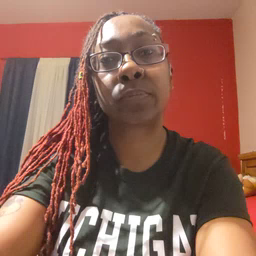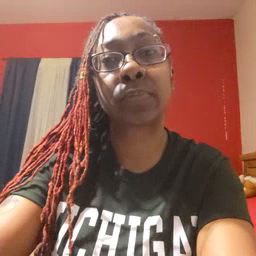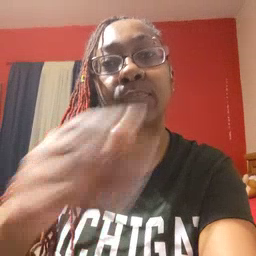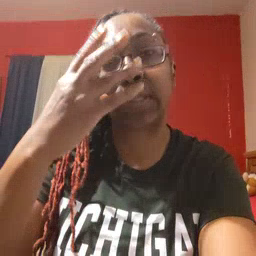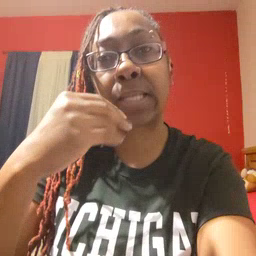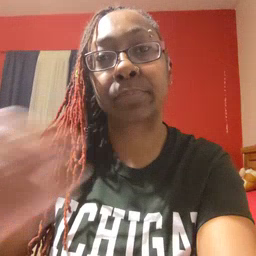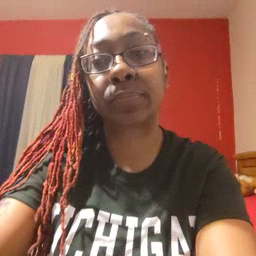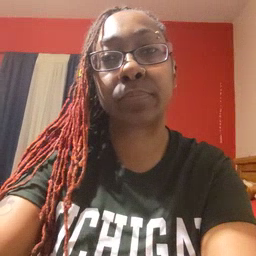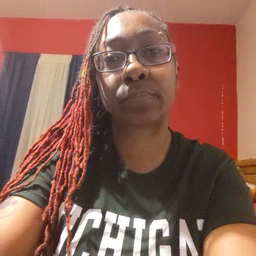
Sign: sleep